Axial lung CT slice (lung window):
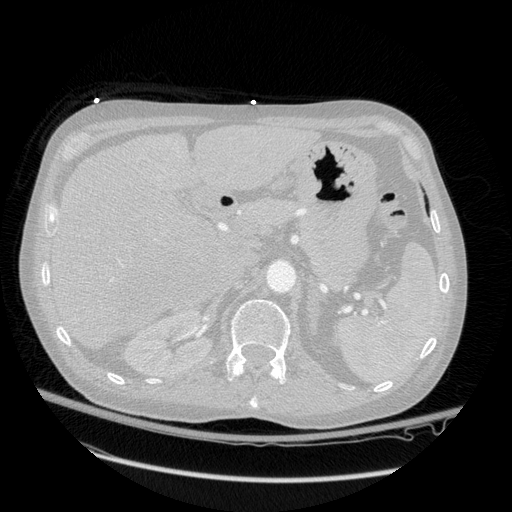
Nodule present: no